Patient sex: F
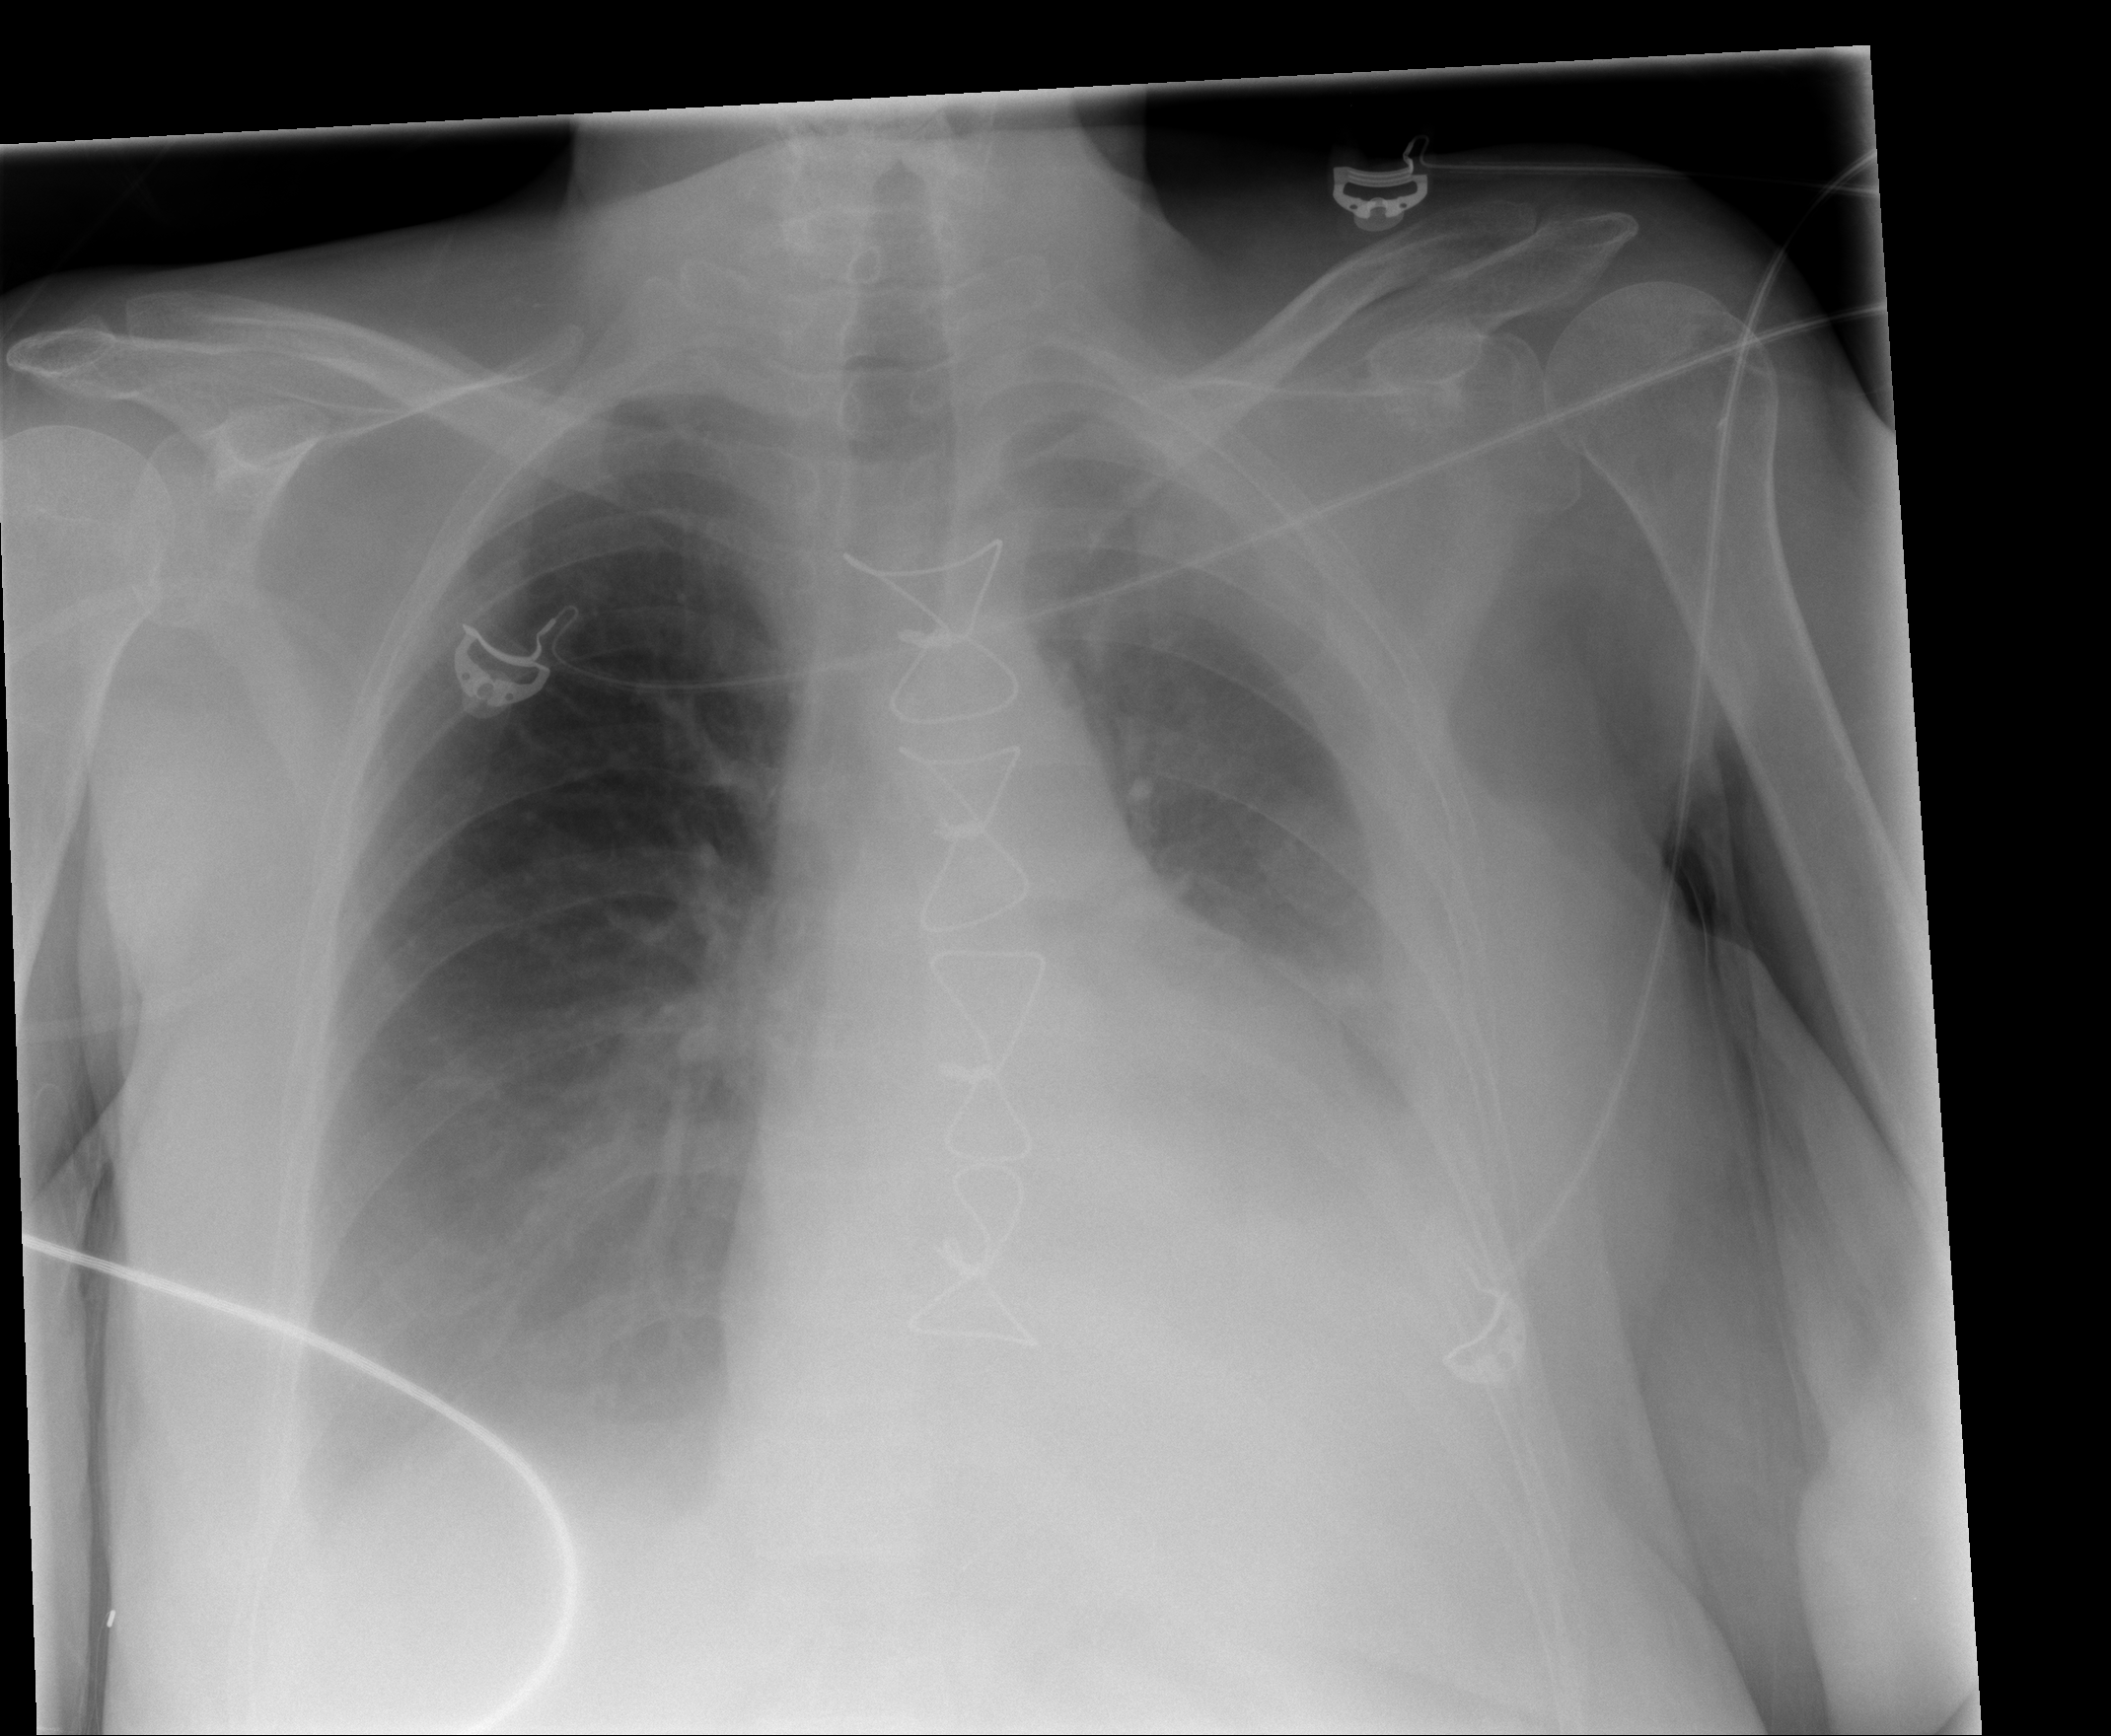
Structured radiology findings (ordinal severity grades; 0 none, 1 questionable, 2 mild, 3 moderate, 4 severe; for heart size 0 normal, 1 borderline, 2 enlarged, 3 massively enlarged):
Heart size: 2
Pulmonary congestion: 0
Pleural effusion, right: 2
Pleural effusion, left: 3
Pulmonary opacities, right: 0
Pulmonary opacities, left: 0
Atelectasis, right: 2
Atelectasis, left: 2